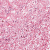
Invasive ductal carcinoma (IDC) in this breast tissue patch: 0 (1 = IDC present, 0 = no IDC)